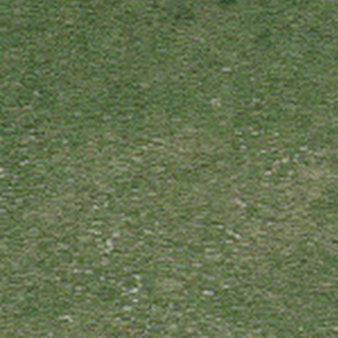
Label: other